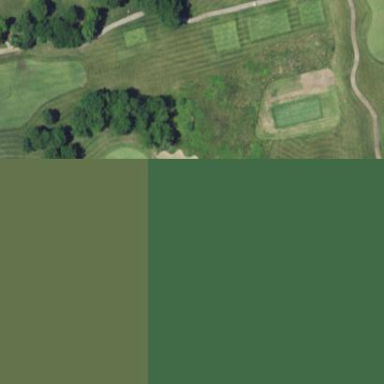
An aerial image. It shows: Golf fairway surrounded by grass.